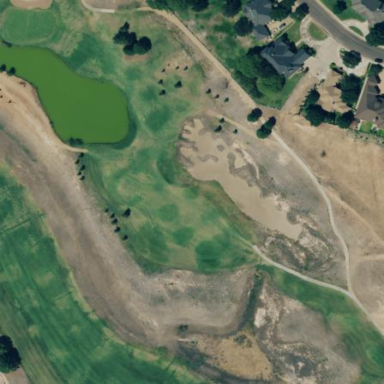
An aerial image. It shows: Well-maintained grass fairway on golf course.